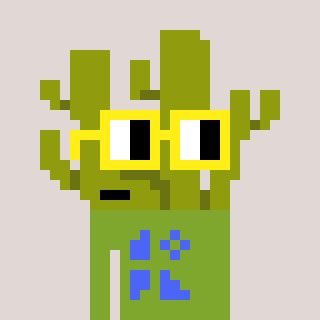
a pixel art character with square yellow glasses, a cactus-shaped head and a slimegreen-colored body on a warm background